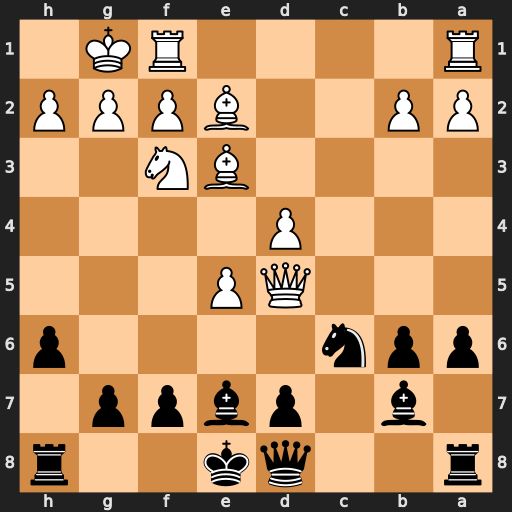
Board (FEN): r2qk2r/1b1pbpp1/ppn4p/3QP3/3P4/4BN2/PP2BPPP/R4RK1
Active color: b
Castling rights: kq
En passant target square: -
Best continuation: Na5 Qxb7 Nxb7